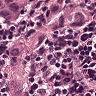
Metastatic tissue present: yes